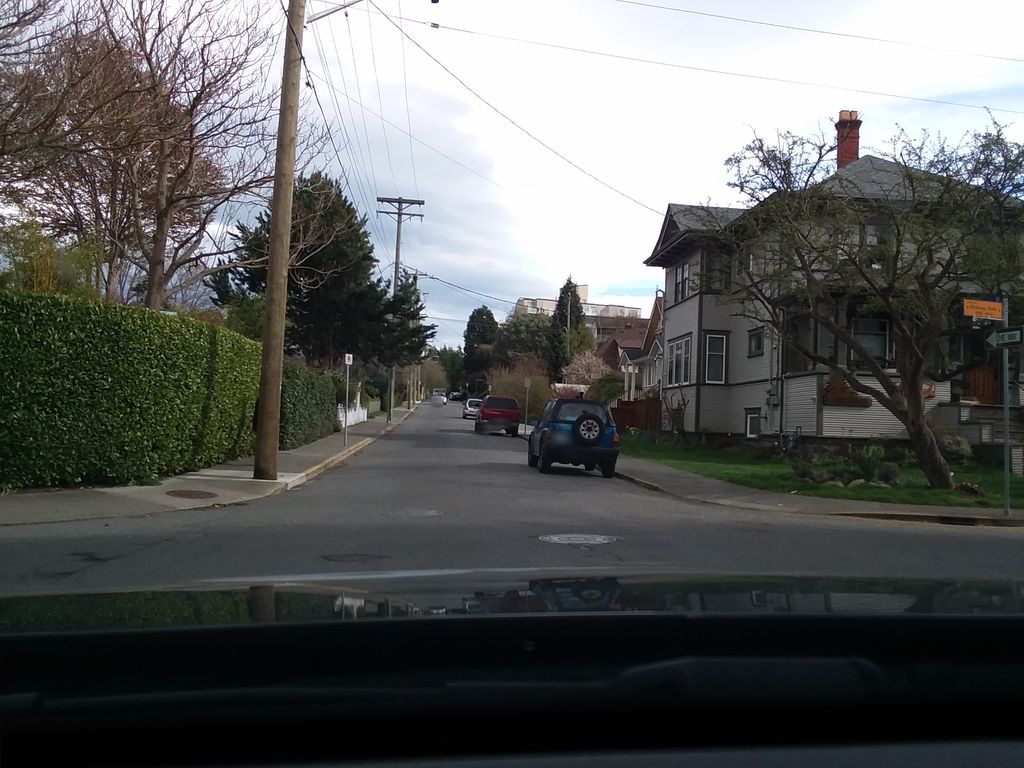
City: victoria